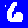
Digit: 6